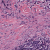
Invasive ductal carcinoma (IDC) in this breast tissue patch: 1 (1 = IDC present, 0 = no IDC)